Platform: macOS
Application: Chrome
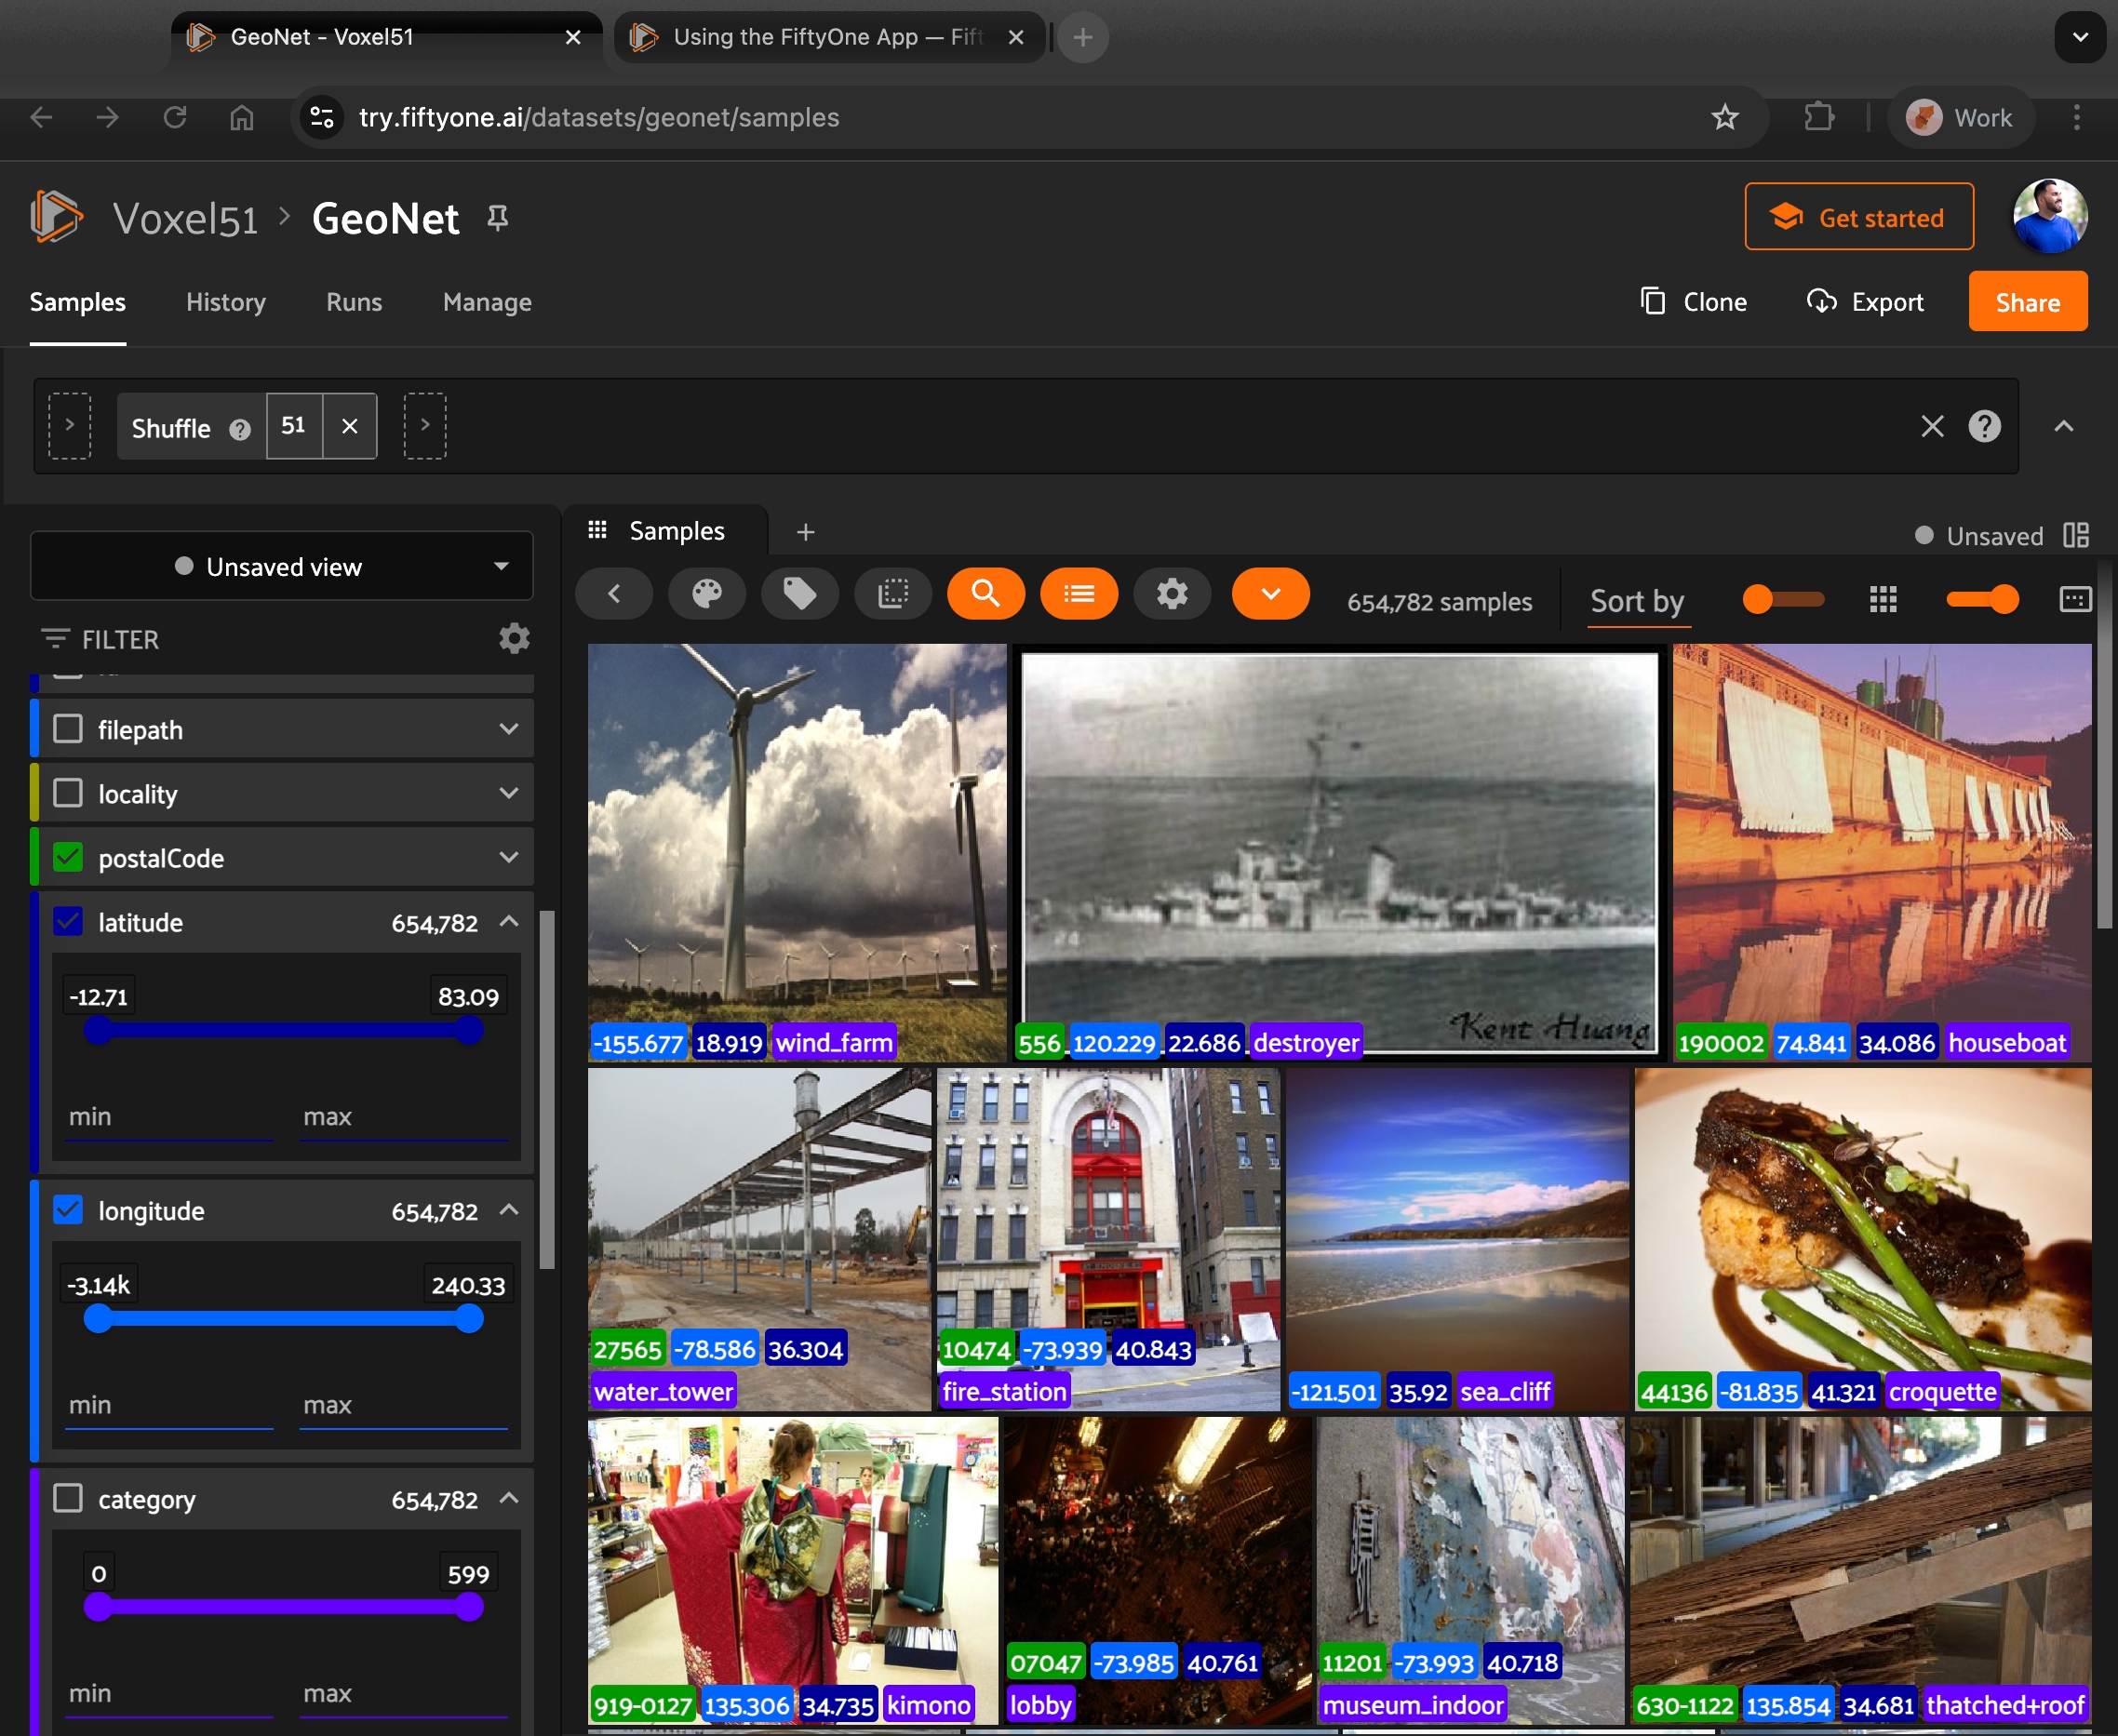
task_description: Clear the view stage that has been applied to this dataset
action_type: click
element_info: Icon

task_description: Limit the latitude to -5.05
action_type: drag
element_info: Slider

task_description: Decrease the maximum value of latitude
action_type: drag
element_info: Slider

task_description: Set the minimum longitude to -1024
action_type: type
element_info: Text Input

task_description: Set the maximum value of longitude to 101.24
action_type: type
element_info: Text Input

task_description: What is the postalCode associated with this image?
action_type: hover
element_info: Icon

task_description: What is the postalCode associated with this image?
action_type: hover
element_info: Icon

task_description: What is the longitude for this image?
action_type: hover
element_info: Icon

task_description: What is the longitude associated with this image?
action_type: hover
element_info: Icon

task_description: What is the latitude associated with this sample?
action_type: hover
element_info: Icon

task_description: What is the longitude associated with this sample?
action_type: hover
element_info: Icon

task_description: Open color settings menu
action_type: click
element_info: Icon

task_description: Sort the samples by latitude
action_type: select
element_info: Menu Item

task_description: How many samples are in this dataset?
action_type: hover
element_info: Text Input
task_description: What view stage is applied to this dataset?
action_type: hover
element_info: Text Input